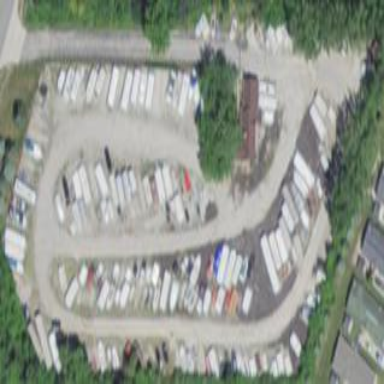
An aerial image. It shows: Boat storage facility.